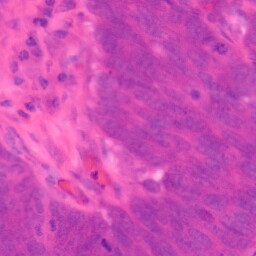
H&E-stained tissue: Colon